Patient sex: M
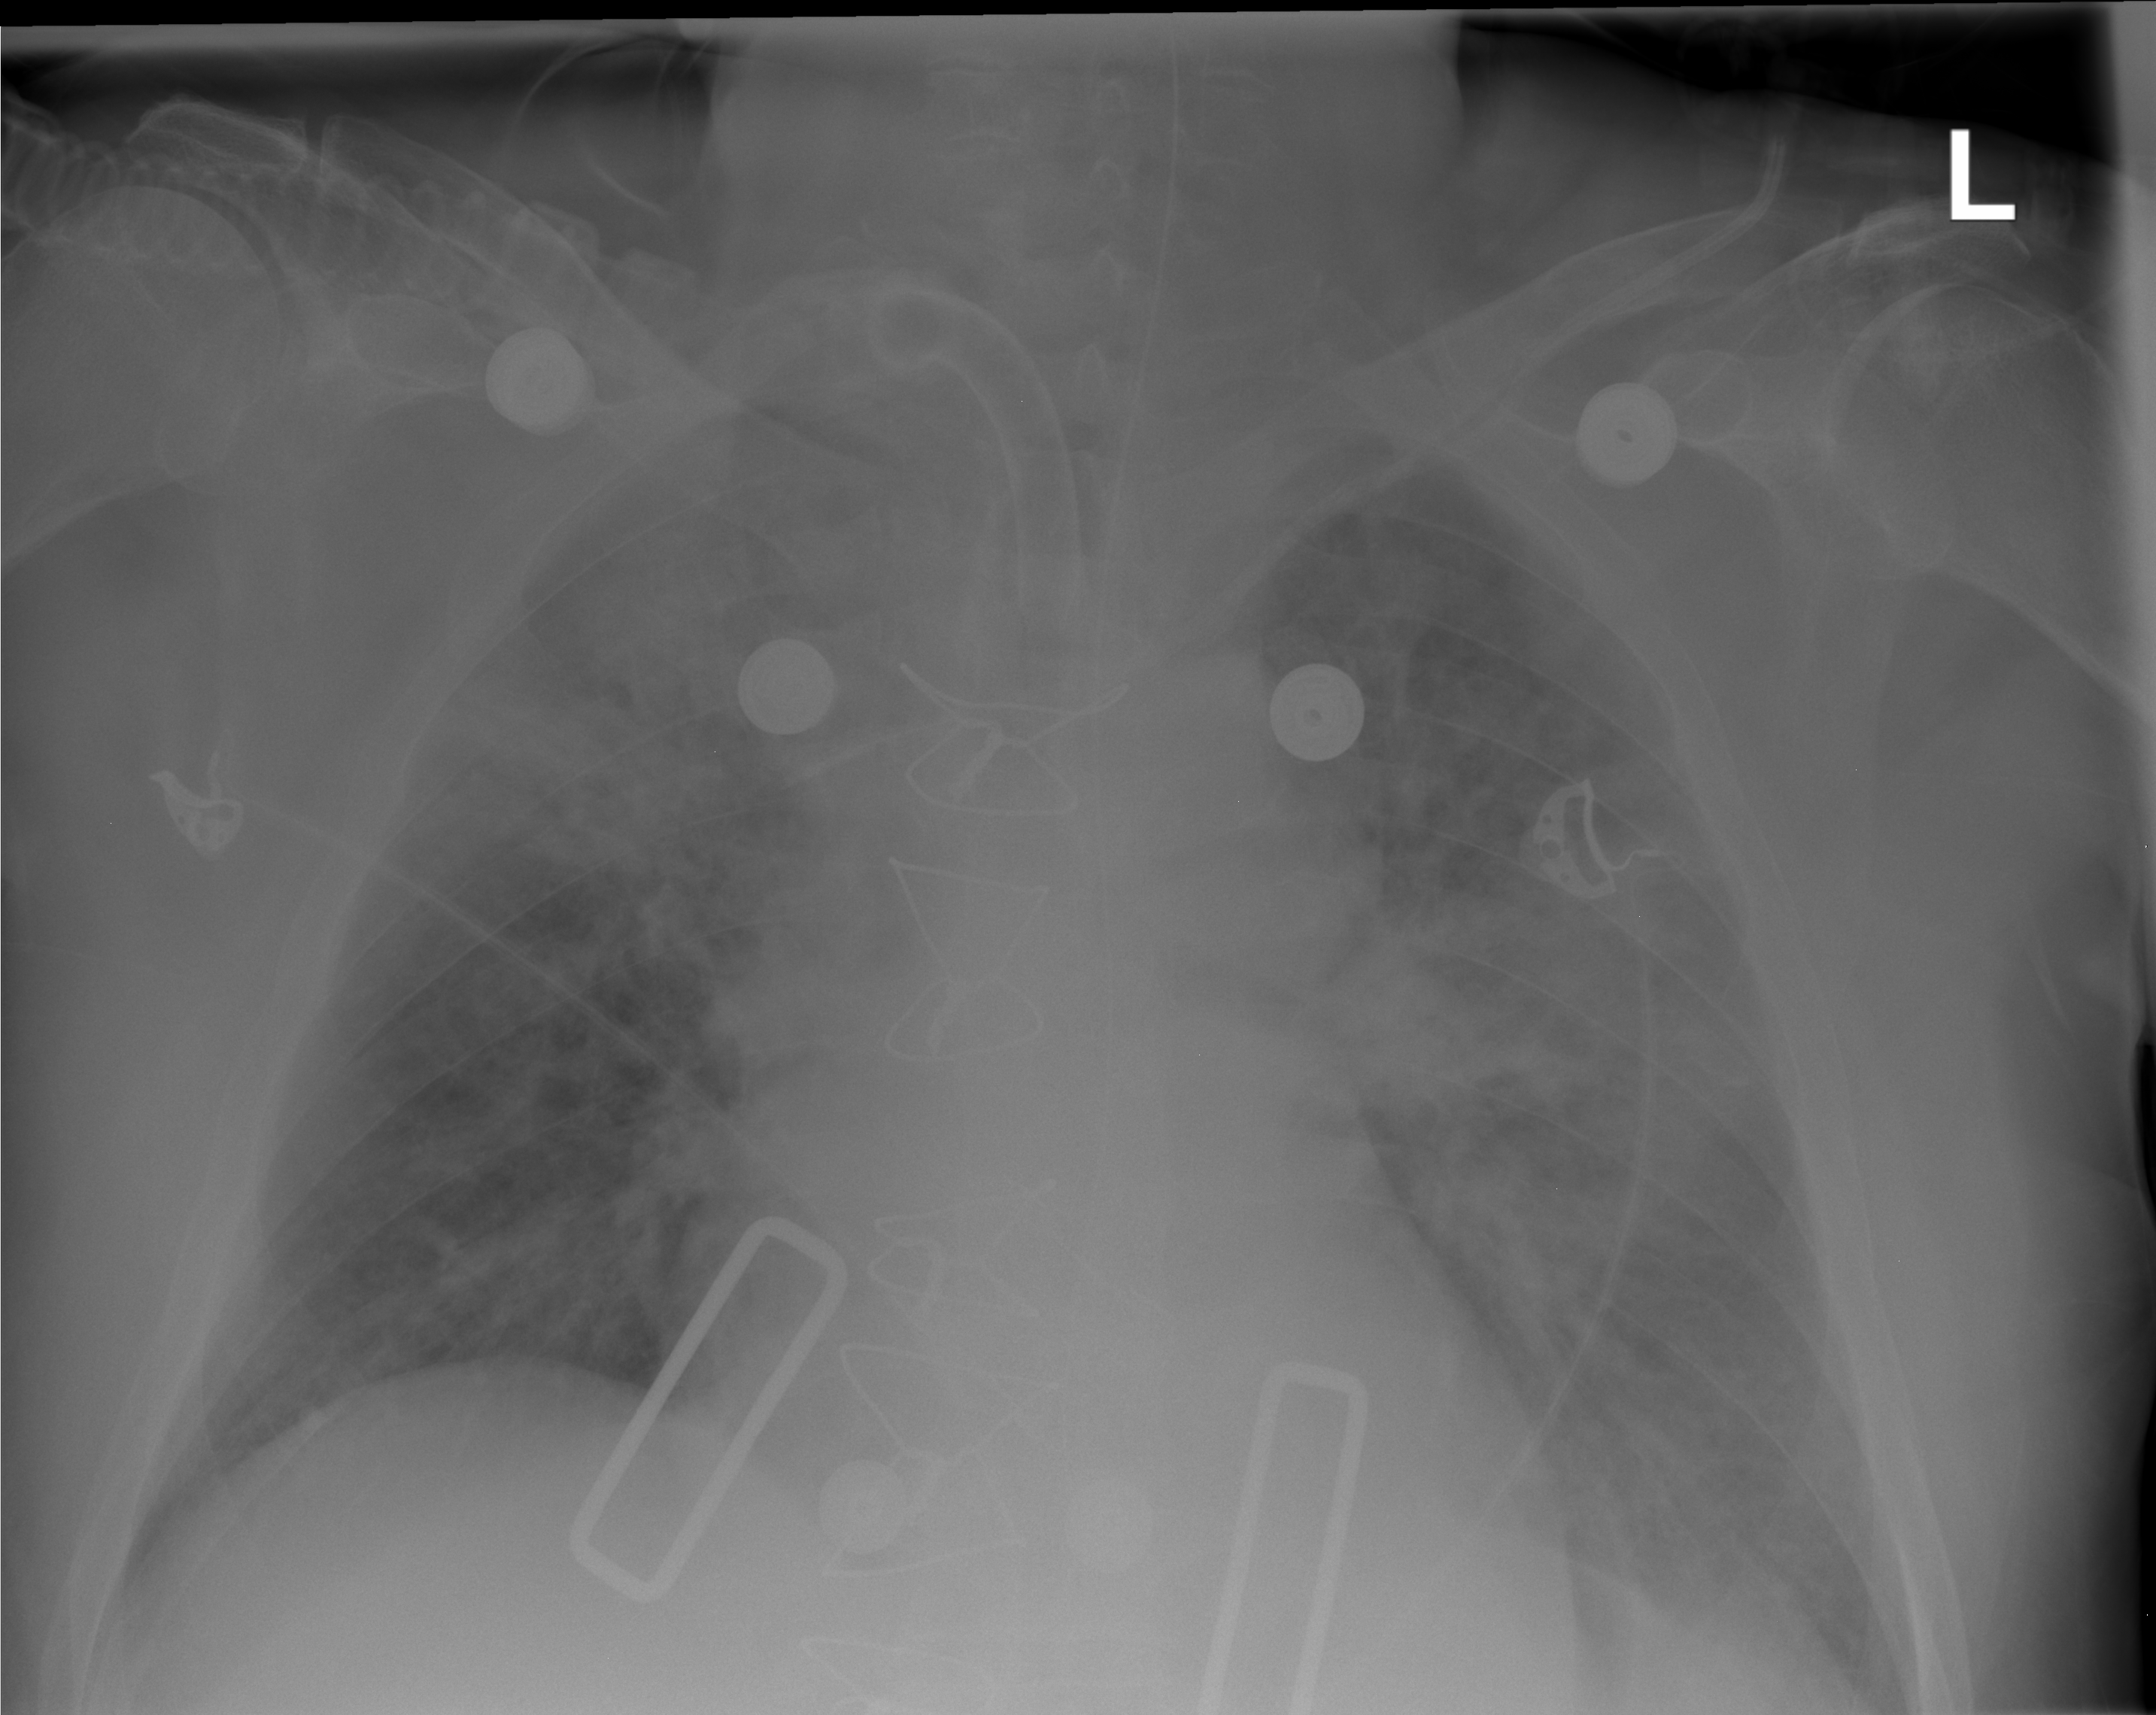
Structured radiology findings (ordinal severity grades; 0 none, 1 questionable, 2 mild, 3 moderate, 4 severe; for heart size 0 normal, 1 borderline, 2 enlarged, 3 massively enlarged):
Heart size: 2
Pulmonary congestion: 3
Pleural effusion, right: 1
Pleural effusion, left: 2
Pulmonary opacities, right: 3
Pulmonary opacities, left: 3
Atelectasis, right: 2
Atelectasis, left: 2